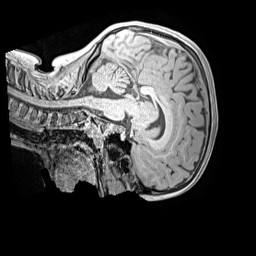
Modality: MP2RAGE
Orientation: sagittal
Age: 9
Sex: female
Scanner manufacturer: siemens
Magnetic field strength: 3 T
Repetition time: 4 s
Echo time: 0.00299 s